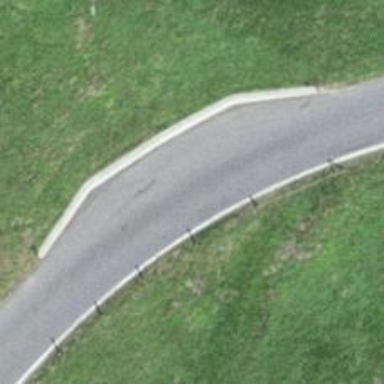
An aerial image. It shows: Passing place on the road.